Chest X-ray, PA view. Patient: 48 years old, sex M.
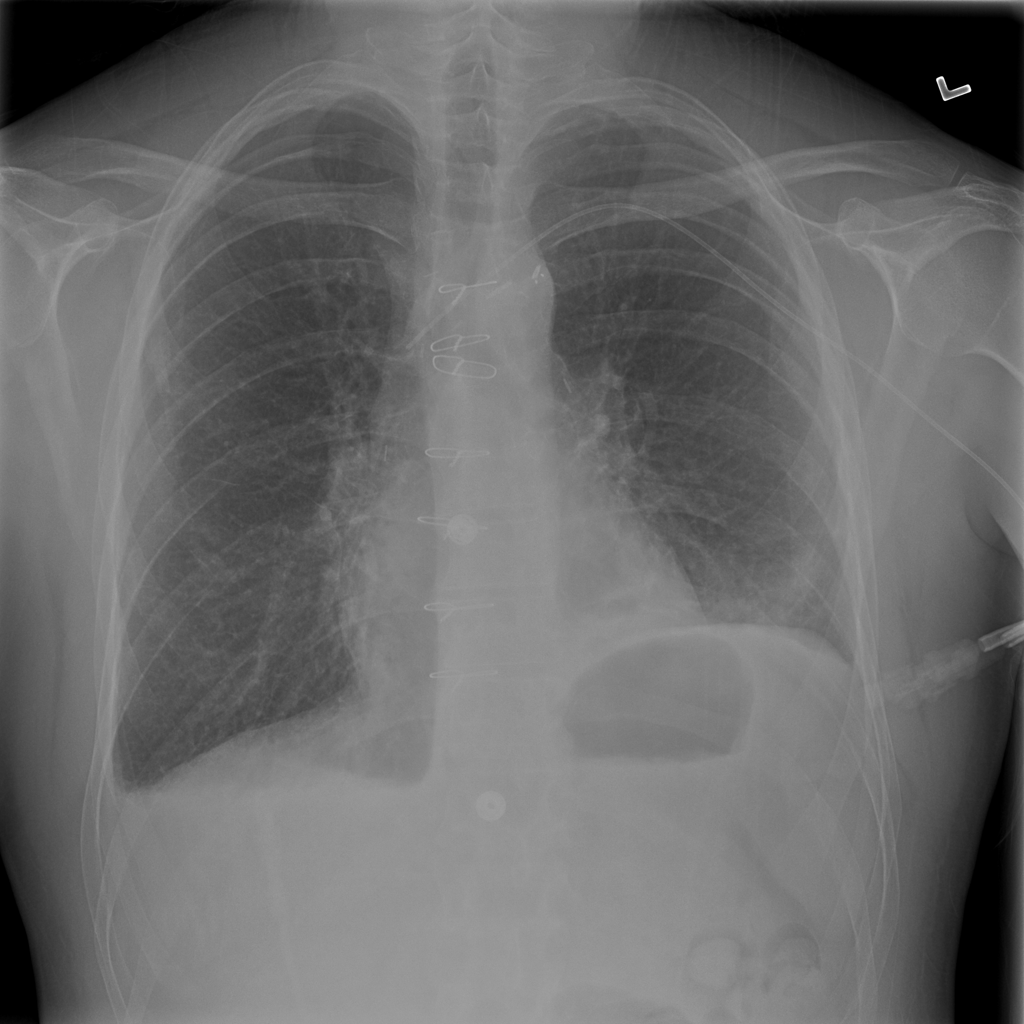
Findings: Effusion, Pneumothorax